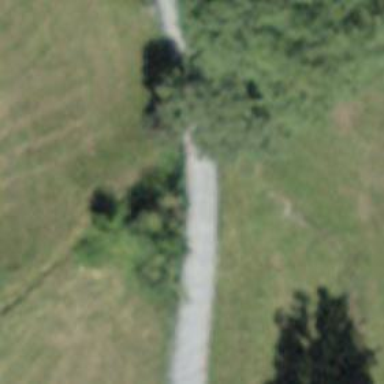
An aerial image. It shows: Culvert tunnel underneath ditch.